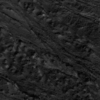
Label: not_dusty